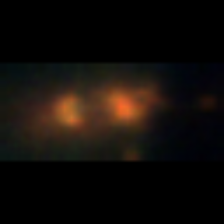
Taxon: Chaetoceros
Group: Diatoms